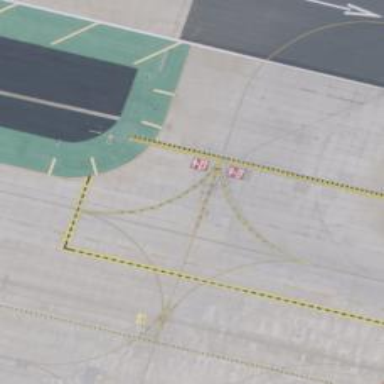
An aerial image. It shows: View of taxiway at the airport.